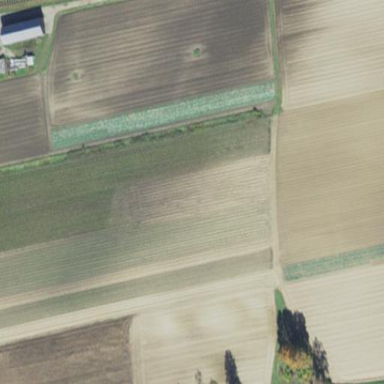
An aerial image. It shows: Farmland with agricultural activities.